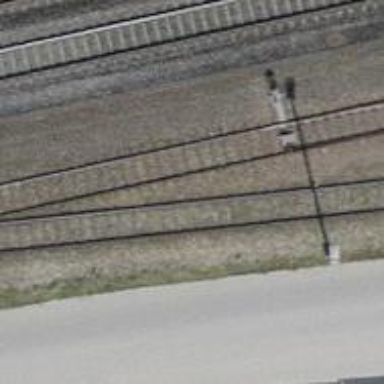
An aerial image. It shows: Railway switch.